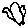
Label: bird